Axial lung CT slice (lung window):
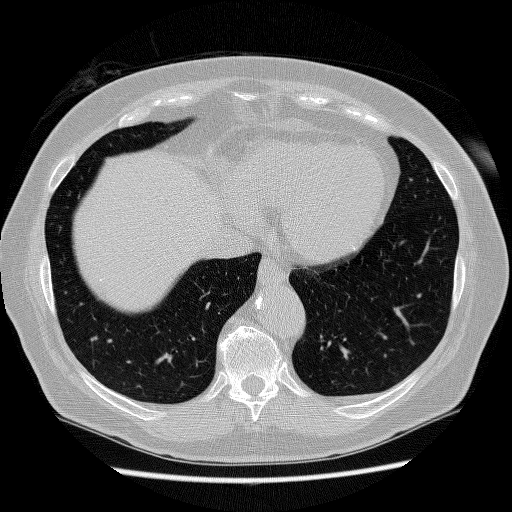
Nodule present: no